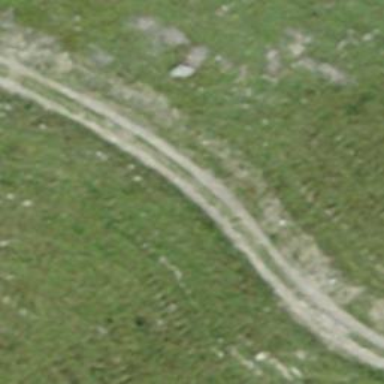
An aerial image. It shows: Track with very rough surface.